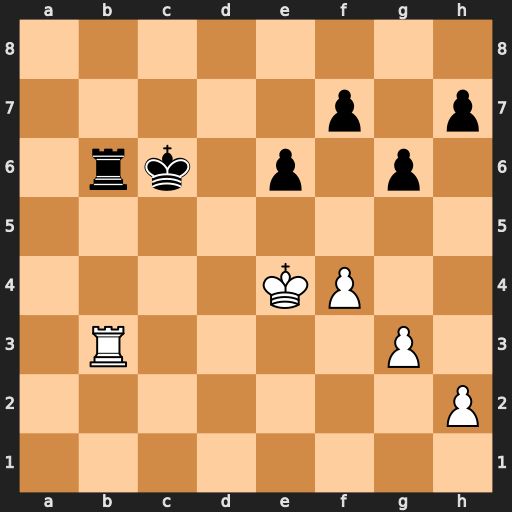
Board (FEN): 8/5p1p/1rk1p1p1/8/4KP2/1R4P1/7P/8
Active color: w
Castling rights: -
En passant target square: -
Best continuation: Rxb6+ Kxb6 Ke5 Kc7 Kf6